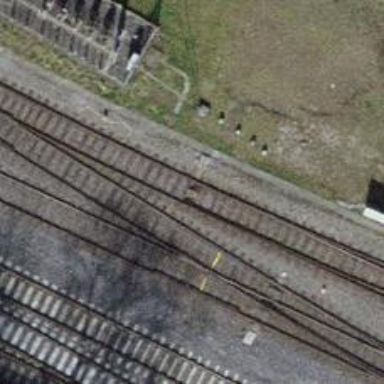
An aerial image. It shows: Railway switch.